Question: i had this error when trying to connect to a database in my sqlserver
connection string in web.config:
'''
<add name="DefaultConnection" connectionString="Data Source=localhost;Initial Catalog=xxxx;Integrated Security=True" providerName="System.Data.SqlClient"/>
'''
i followed some instruction online and i did this -- > went to my server --> right click on security --> add new Login--> click on search and typed -- > 'IIS APPPOOL\ChatApplication' inside the textbox --> click on ok
the error occurred when i tired to click on ok in the login section

can anyone help me in this problem please
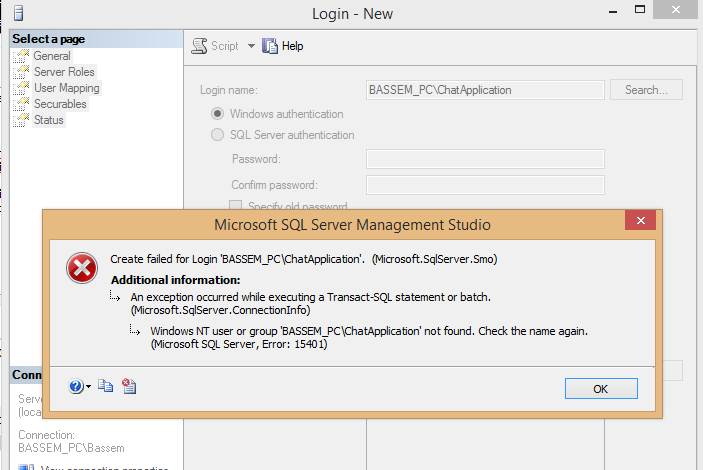
Answer: The <URL> you created is a Windows user.
Create a Windows user to use the selected value, or do not search but type the app pool identity yourself: 'IIS APPPOOL\ChatApplication'.